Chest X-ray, PA view. Patient: 47 years old, sex F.
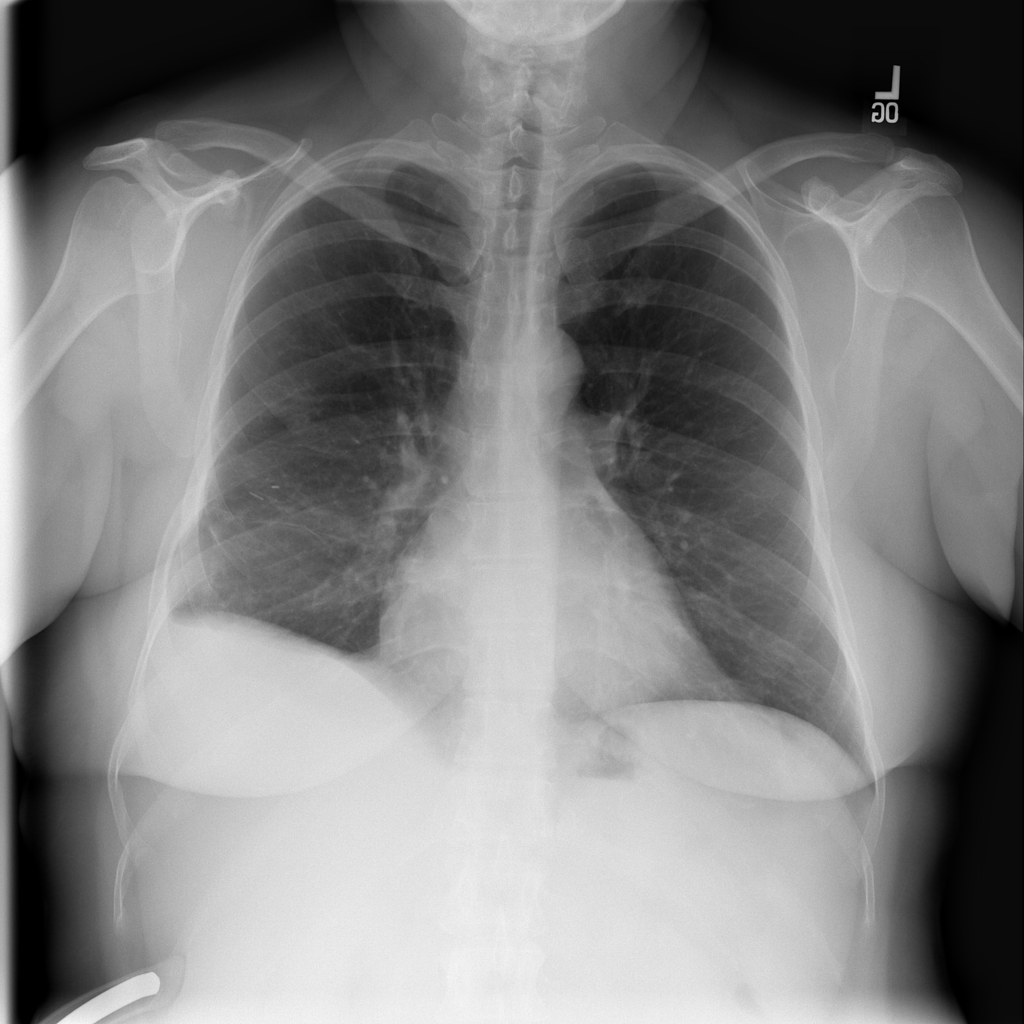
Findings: Infiltration